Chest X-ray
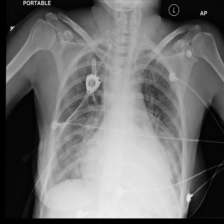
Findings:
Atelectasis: negative
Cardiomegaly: negative
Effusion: negative
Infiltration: negative
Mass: negative
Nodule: negative
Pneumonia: negative
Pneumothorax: negative
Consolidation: negative
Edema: negative
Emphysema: negative
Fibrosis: negative
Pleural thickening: negative
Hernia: negative